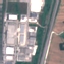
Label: Industrial